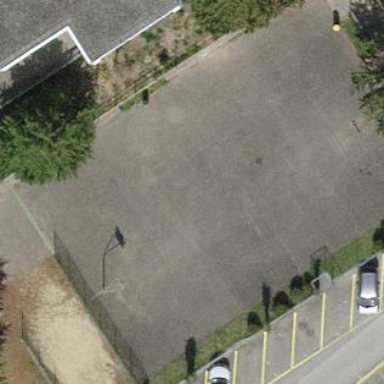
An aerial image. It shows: Basketball court located in leisure land pitch.